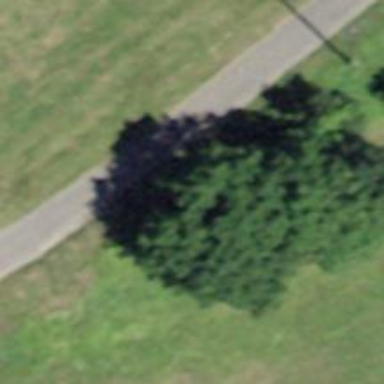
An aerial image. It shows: Single tag "natural: tree."